Question: So me and my friend have received a programming task of implementing this function:

So you have to input x and output y.
As is, it's really easy, but here's the thing: can we do that without variables, by using just one instance of Console.ReadLine() (and parsing it to double) and then passing the result to multiple "if" checks? Using new classes and methods is also cheating: we have to do everything in main().
Here's the example of this program with one variable:
'''
using System;
using System.Collections.Generic;
using System.Linq;
using System.Text;
using System.Threading.Tasks;
namespace ConsoleApplication4 {
class Program {
static void Main(string[] args) {
double x;
x = double.Parse(Console.ReadLine());
if (x < -2.0) { Console.Write(2.0); }
if ((x < -1.0)&&(x>=-2.0)) { Console.Write(1.0); }
if ((x < 0.0)&&(x>=-1)) { Console.Write(0.0); }
if ((x>=0.0)&&(x<1.0)) { Console.Write(x); }
if (x >= 1.0) { Console.Write(1.0); }
}
}
}
'''
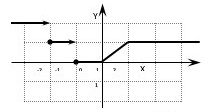
Answer: Well, first things first, your current program is defining the variable 'args'. You need to not do that, since you can't declare variables. Change the declaration of 'Main' to:
'''
static void Main()
{
//...
}
'''
You can just use some form of external state to store whatever value you would normally store in a variable, for example, by always reading/writing the value to a file:
'''
File.WriteAllText("line.txt", Console.ReadLine());
if (double.Parse(File.ReadAllText("line.txt")) < -2.0)
Console.Write(2.0);
if ((double.Parse(File.ReadAllText("line.txt")) < -1.0)
&& (double.Parse(File.ReadAllText("line.txt")) >= -2.0))
Console.Write(1.0);
if ((double.Parse(File.ReadAllText("line.txt")) < 0.0)
&& (double.Parse(File.ReadAllText("line.txt")) >= -1))
Console.Write(0.0);
if ((double.Parse(File.ReadAllText("line.txt")) >= 0.0)
&& (double.Parse(File.ReadAllText("line.txt")) < 1.0))
Console.Write(double.Parse(File.ReadAllText("line.txt")));
if (double.Parse(File.ReadAllText("line.txt")) >= 1.0)
Console.Write(1.0);
File.Delete("line.txt");
'''
You could do the same thing with a registry value, getting/posting values to a web service, etc. These are all ungodly inefficient, of course, but it's a toy example.
Now of course, in addition to being super inefficient, this also looks a mess. We can actually make this look notably better by using methods. Our methods can't have any parameters, since parameters are variables, but a parameterless method that returns the parsed line does wonders for the readability here:
'''
public static void Main()
{
File.WriteAllText("line.txt", Console.ReadLine());
if (GetValue() < -2.0)
Console.Write(2.0);
if (GetValue() < -1.0 && GetValue() >= -2.0)
Console.Write(1.0);
if (GetValue() < 0.0 && GetValue() >= -1)
Console.Write(0.0);
if (GetValue() >= 0.0 && GetValue() < 1.0)
Console.Write(GetValue());
if (GetValue() >= 1.0)
Console.Write(1.0);
File.Delete("line.txt");
}
public static double GetValue()
{
return double.Parse(File.ReadAllText("line.txt"));
}
'''